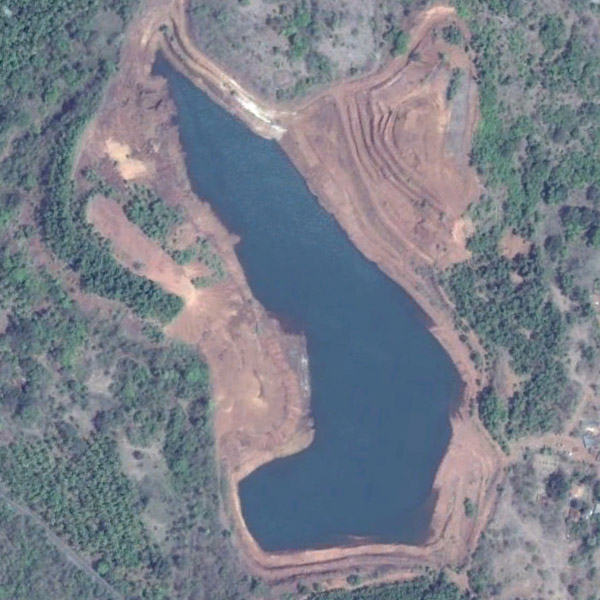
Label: Pond